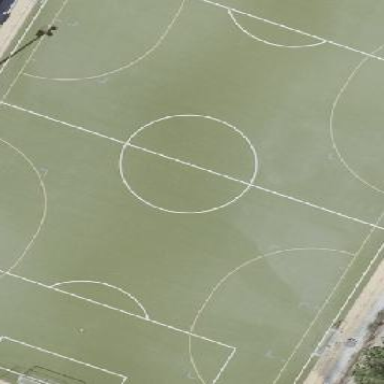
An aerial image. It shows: Artificial turf soccer pitch for leisure sports.